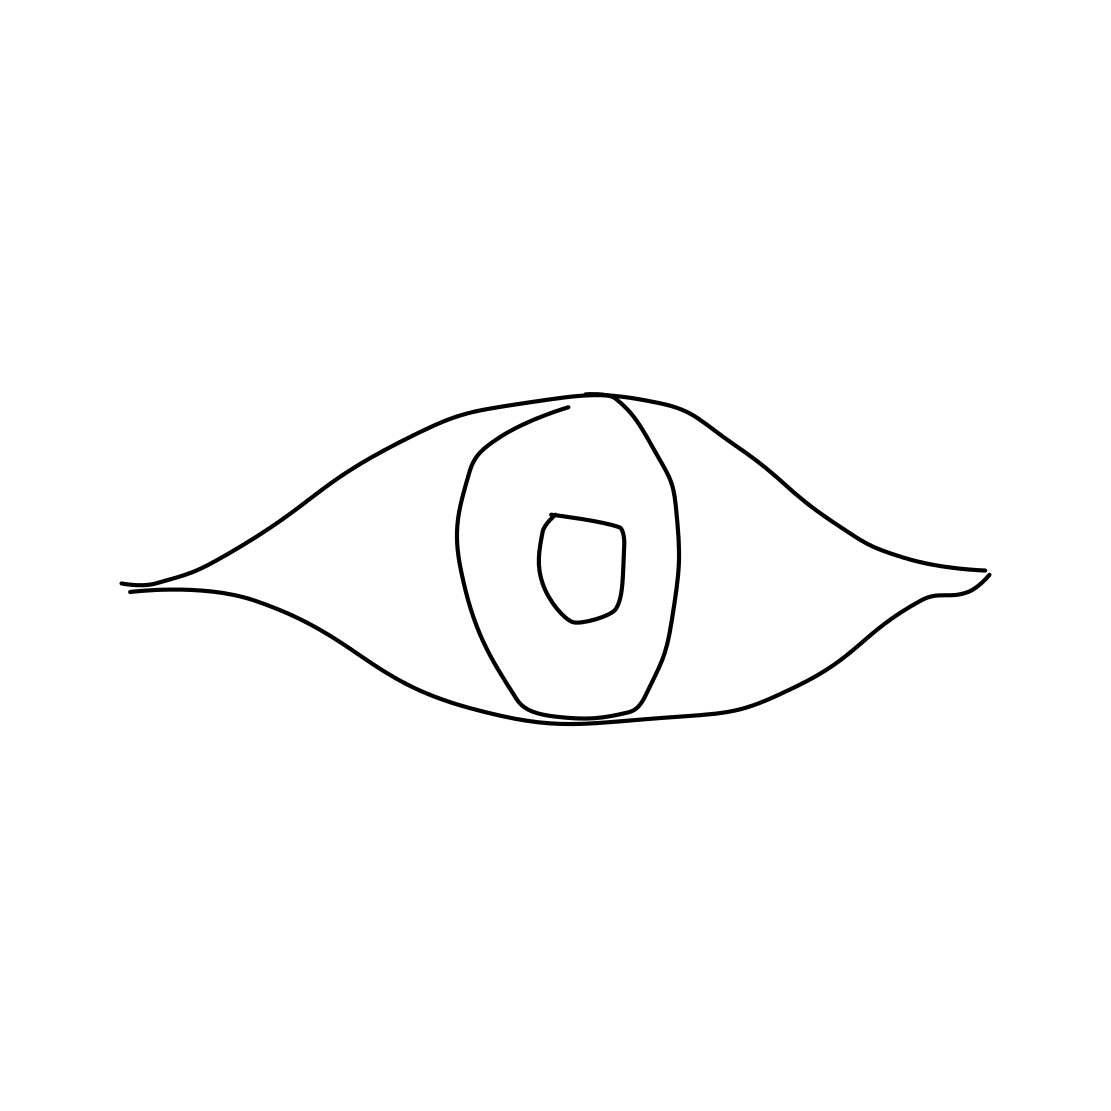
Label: eye